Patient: sex M, age 43
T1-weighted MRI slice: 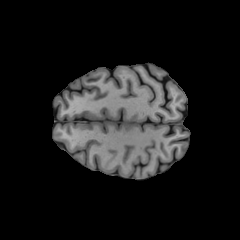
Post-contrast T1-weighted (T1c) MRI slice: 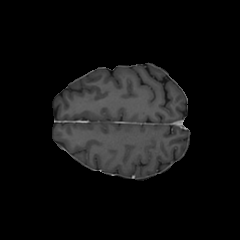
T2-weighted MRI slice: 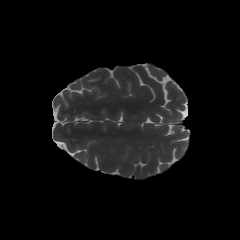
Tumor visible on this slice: no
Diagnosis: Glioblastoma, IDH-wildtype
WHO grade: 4